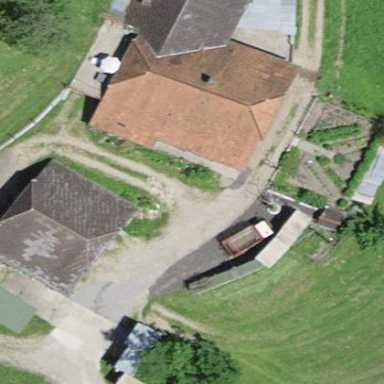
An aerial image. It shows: Farmyard area.